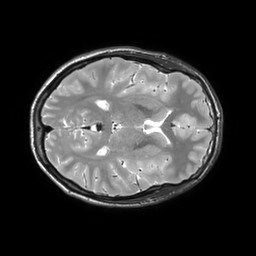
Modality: T2w
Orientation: axial
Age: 25
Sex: male
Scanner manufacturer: philips
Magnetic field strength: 3 T
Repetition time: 3 s
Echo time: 0.08 s